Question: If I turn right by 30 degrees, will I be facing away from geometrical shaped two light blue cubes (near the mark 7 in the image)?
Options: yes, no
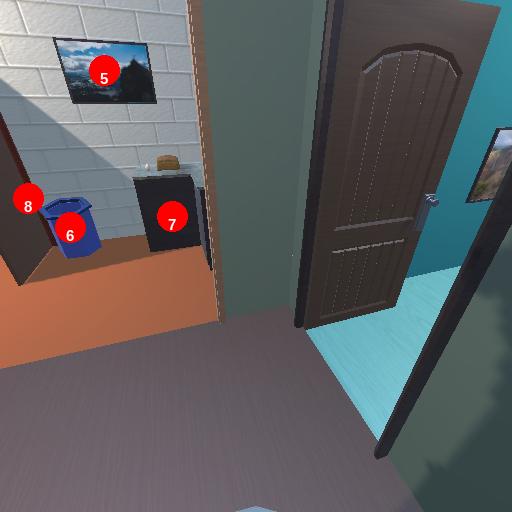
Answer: yes